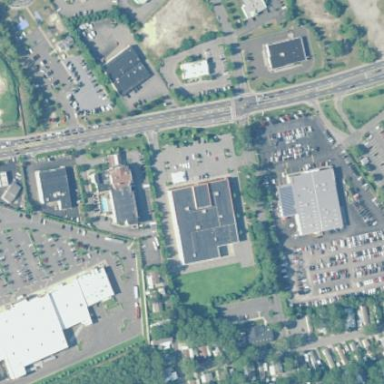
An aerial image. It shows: Retail area.